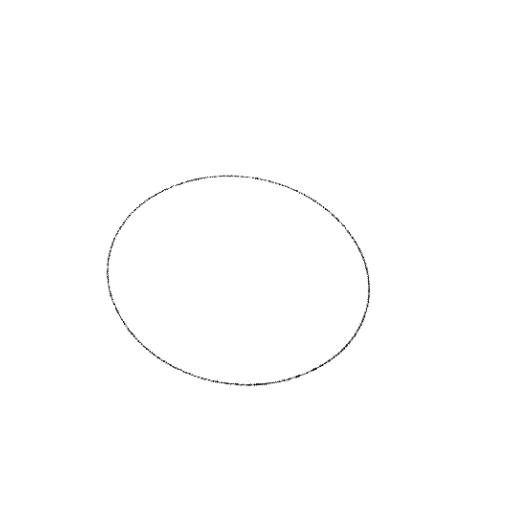
Crossing number: 0